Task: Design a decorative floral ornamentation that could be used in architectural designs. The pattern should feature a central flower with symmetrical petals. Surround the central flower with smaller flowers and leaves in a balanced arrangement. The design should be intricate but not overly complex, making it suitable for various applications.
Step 1293:
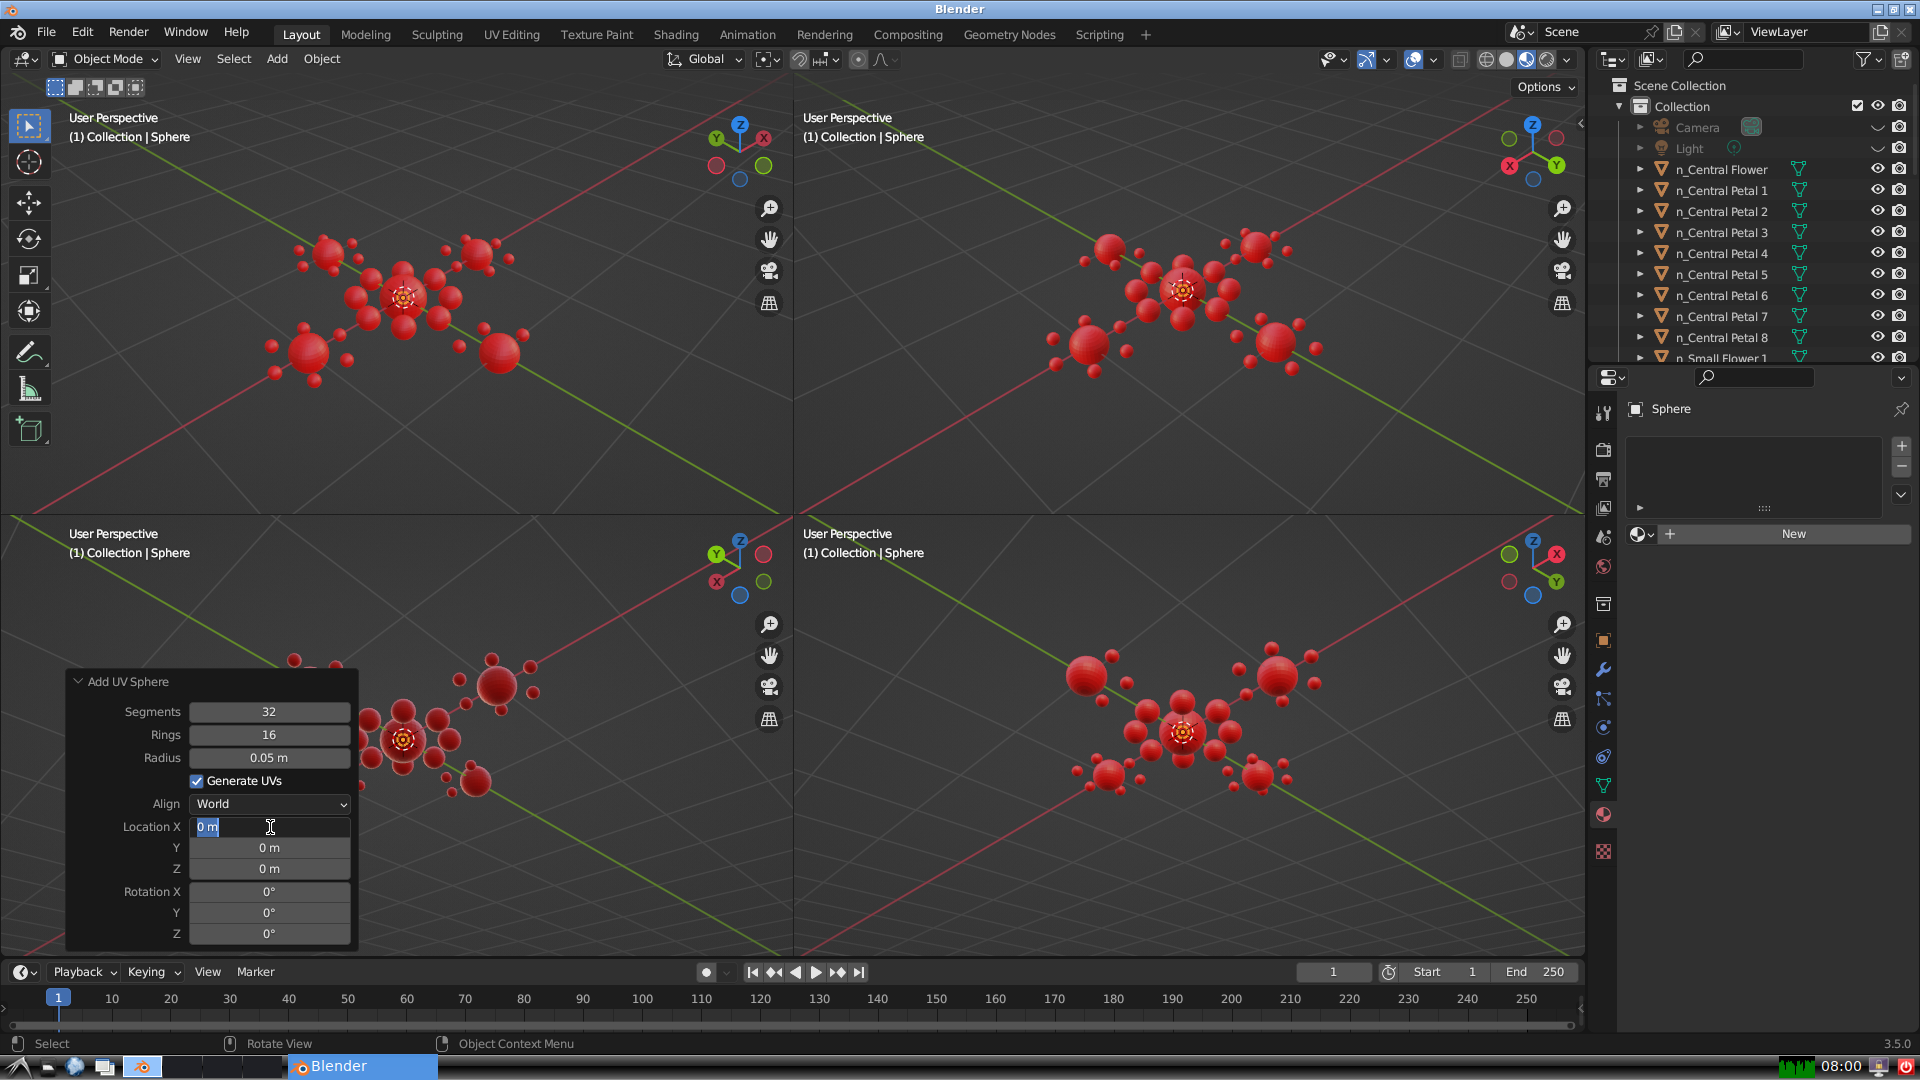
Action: input_text: -0.30000000000000016